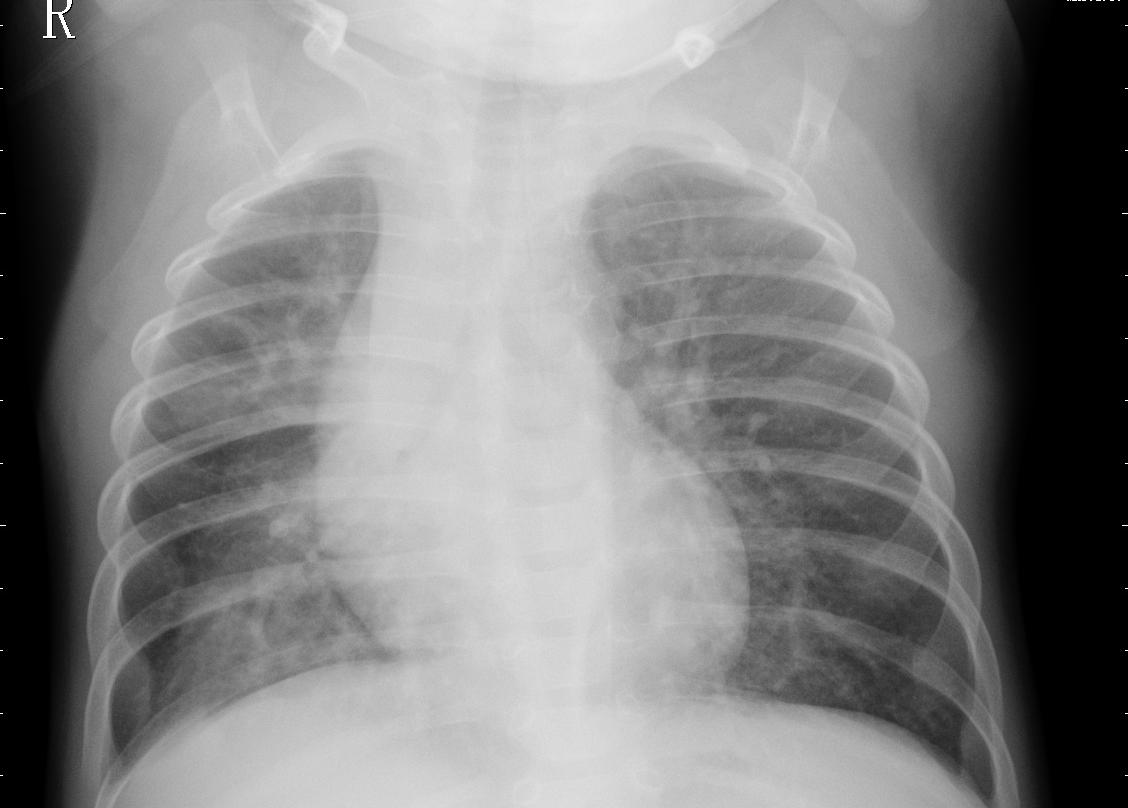
Diagnosis: PNEUMONIA